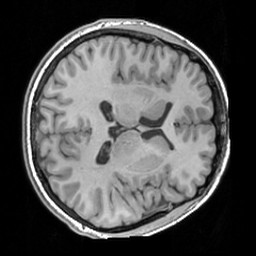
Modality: T1w
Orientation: axial
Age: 21
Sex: female
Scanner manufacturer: siemens
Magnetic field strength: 3 T
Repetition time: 1.63 s
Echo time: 0.00311 s